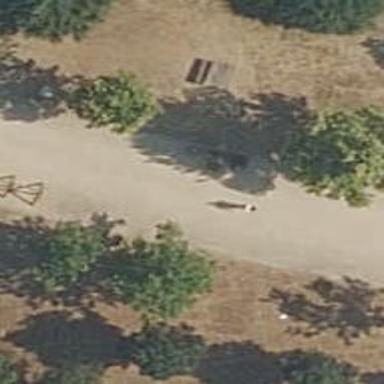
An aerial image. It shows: Bench.